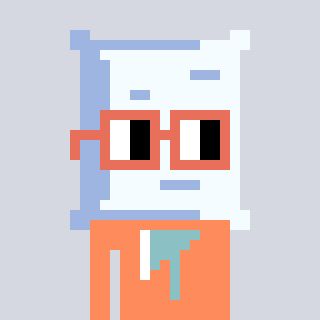
a pixel art character with square orange glasses, a pillow-shaped head and a peachy-colored body on a cool background